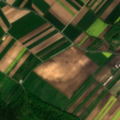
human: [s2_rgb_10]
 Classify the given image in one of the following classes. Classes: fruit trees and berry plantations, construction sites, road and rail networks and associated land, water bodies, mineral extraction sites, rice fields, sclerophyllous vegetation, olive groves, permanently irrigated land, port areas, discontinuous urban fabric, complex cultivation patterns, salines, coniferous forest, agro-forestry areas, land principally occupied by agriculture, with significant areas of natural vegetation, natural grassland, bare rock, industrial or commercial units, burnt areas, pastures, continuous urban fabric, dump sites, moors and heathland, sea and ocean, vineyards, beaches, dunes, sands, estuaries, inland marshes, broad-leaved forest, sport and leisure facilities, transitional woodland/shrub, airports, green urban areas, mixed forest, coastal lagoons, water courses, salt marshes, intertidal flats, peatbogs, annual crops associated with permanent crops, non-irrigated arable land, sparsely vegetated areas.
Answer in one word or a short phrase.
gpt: discontinuous urban fabric, non-irrigated arable land, mixed forest